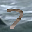
Label: 7